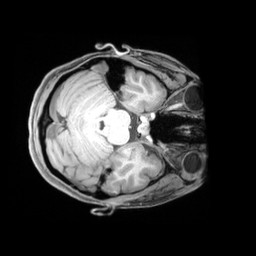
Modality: T1w
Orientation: axial
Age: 24
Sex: female
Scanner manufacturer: siemens
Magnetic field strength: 3 T
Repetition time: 1.97 s
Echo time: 0.00206 s